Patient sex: F
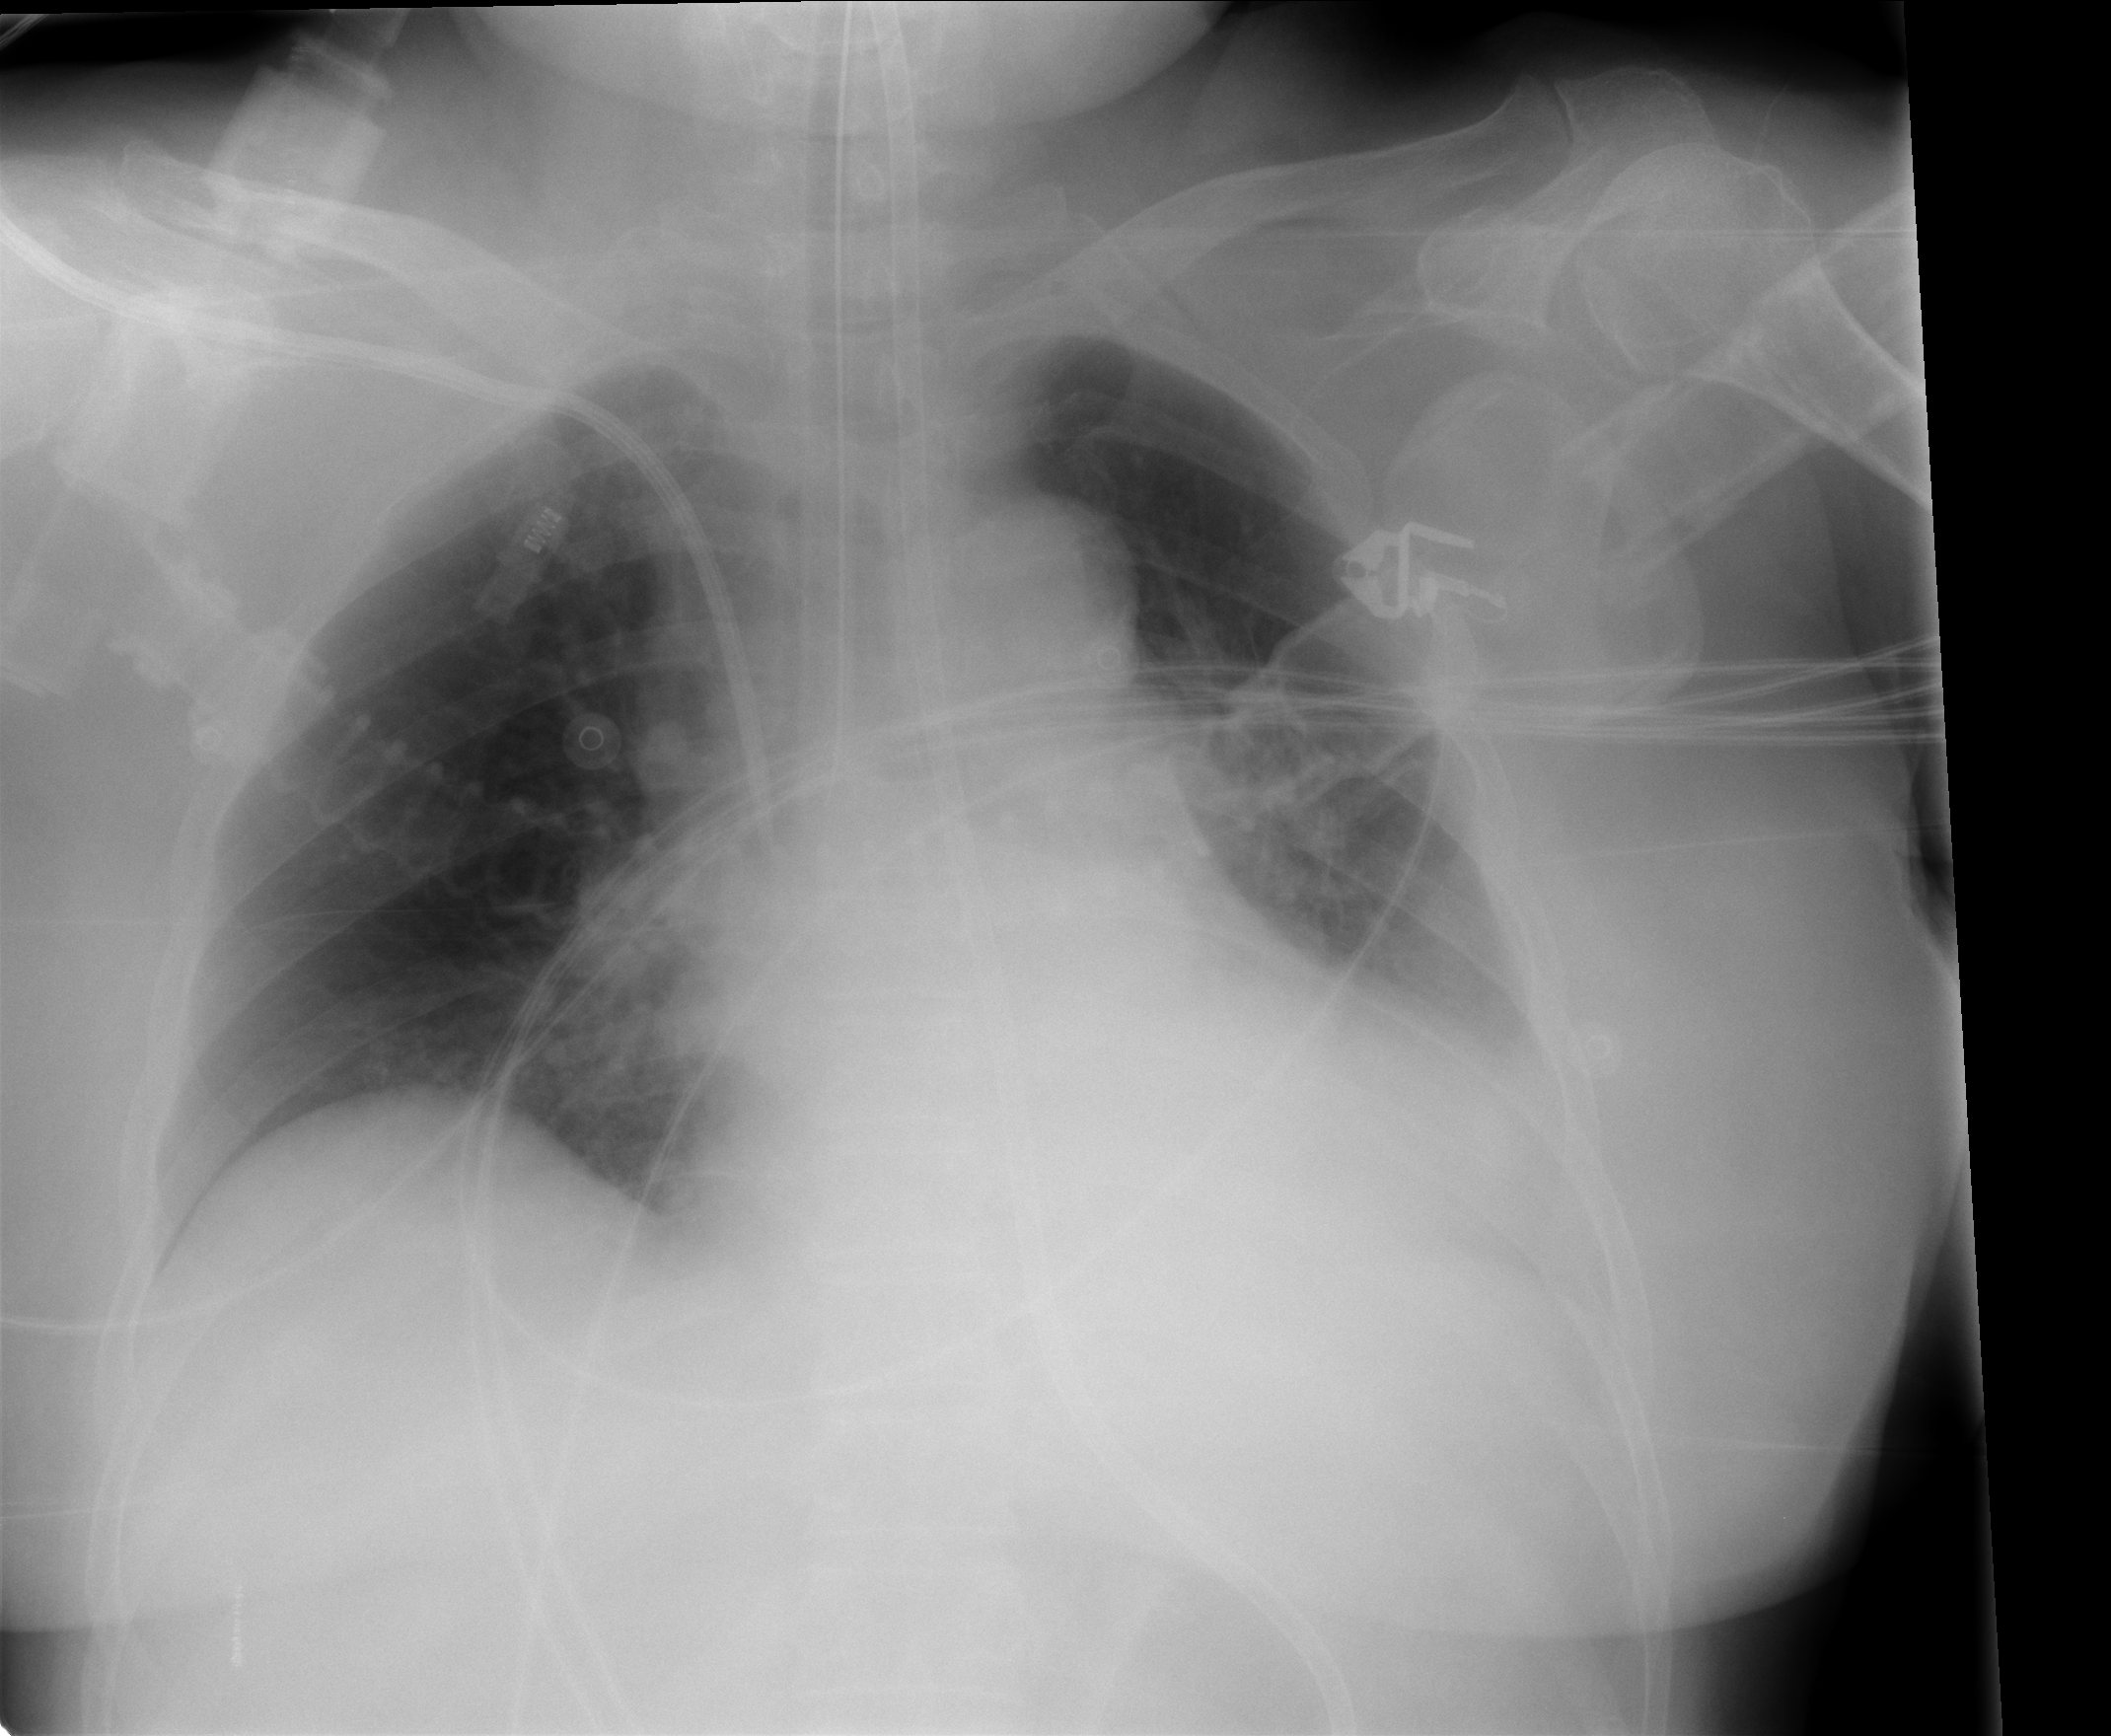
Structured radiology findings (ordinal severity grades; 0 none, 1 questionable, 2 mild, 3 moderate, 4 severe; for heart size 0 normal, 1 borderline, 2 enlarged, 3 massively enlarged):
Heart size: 2
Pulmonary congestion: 1
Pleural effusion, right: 0
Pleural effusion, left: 2
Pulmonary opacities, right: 0
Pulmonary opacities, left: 0
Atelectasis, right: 0
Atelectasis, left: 2